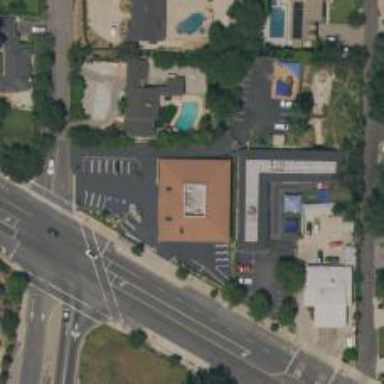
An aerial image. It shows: Healthcare clinic.